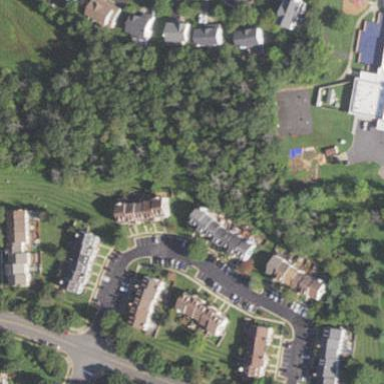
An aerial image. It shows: Residential area with grassy landcover.